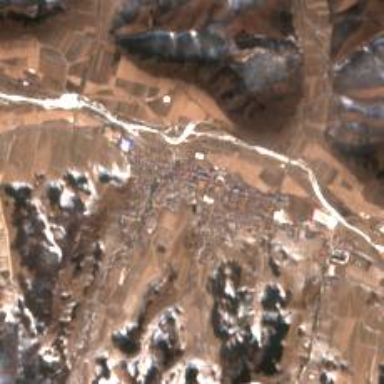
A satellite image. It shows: Ethnic township within town.